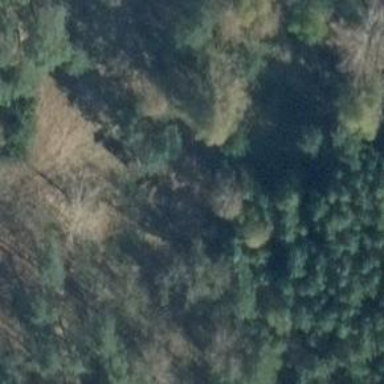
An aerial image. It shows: Hunting stand.